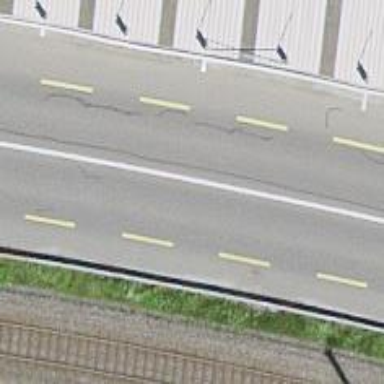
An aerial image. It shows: Primary highway with asphalt surface and designated cycle lane.